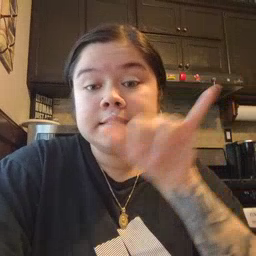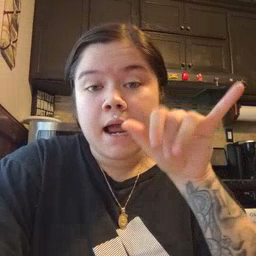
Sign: same